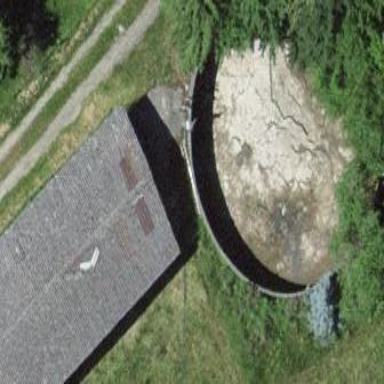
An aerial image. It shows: Building with storage tank.